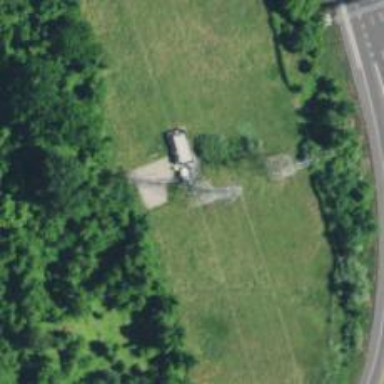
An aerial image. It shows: Mast tower used for communication.